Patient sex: M
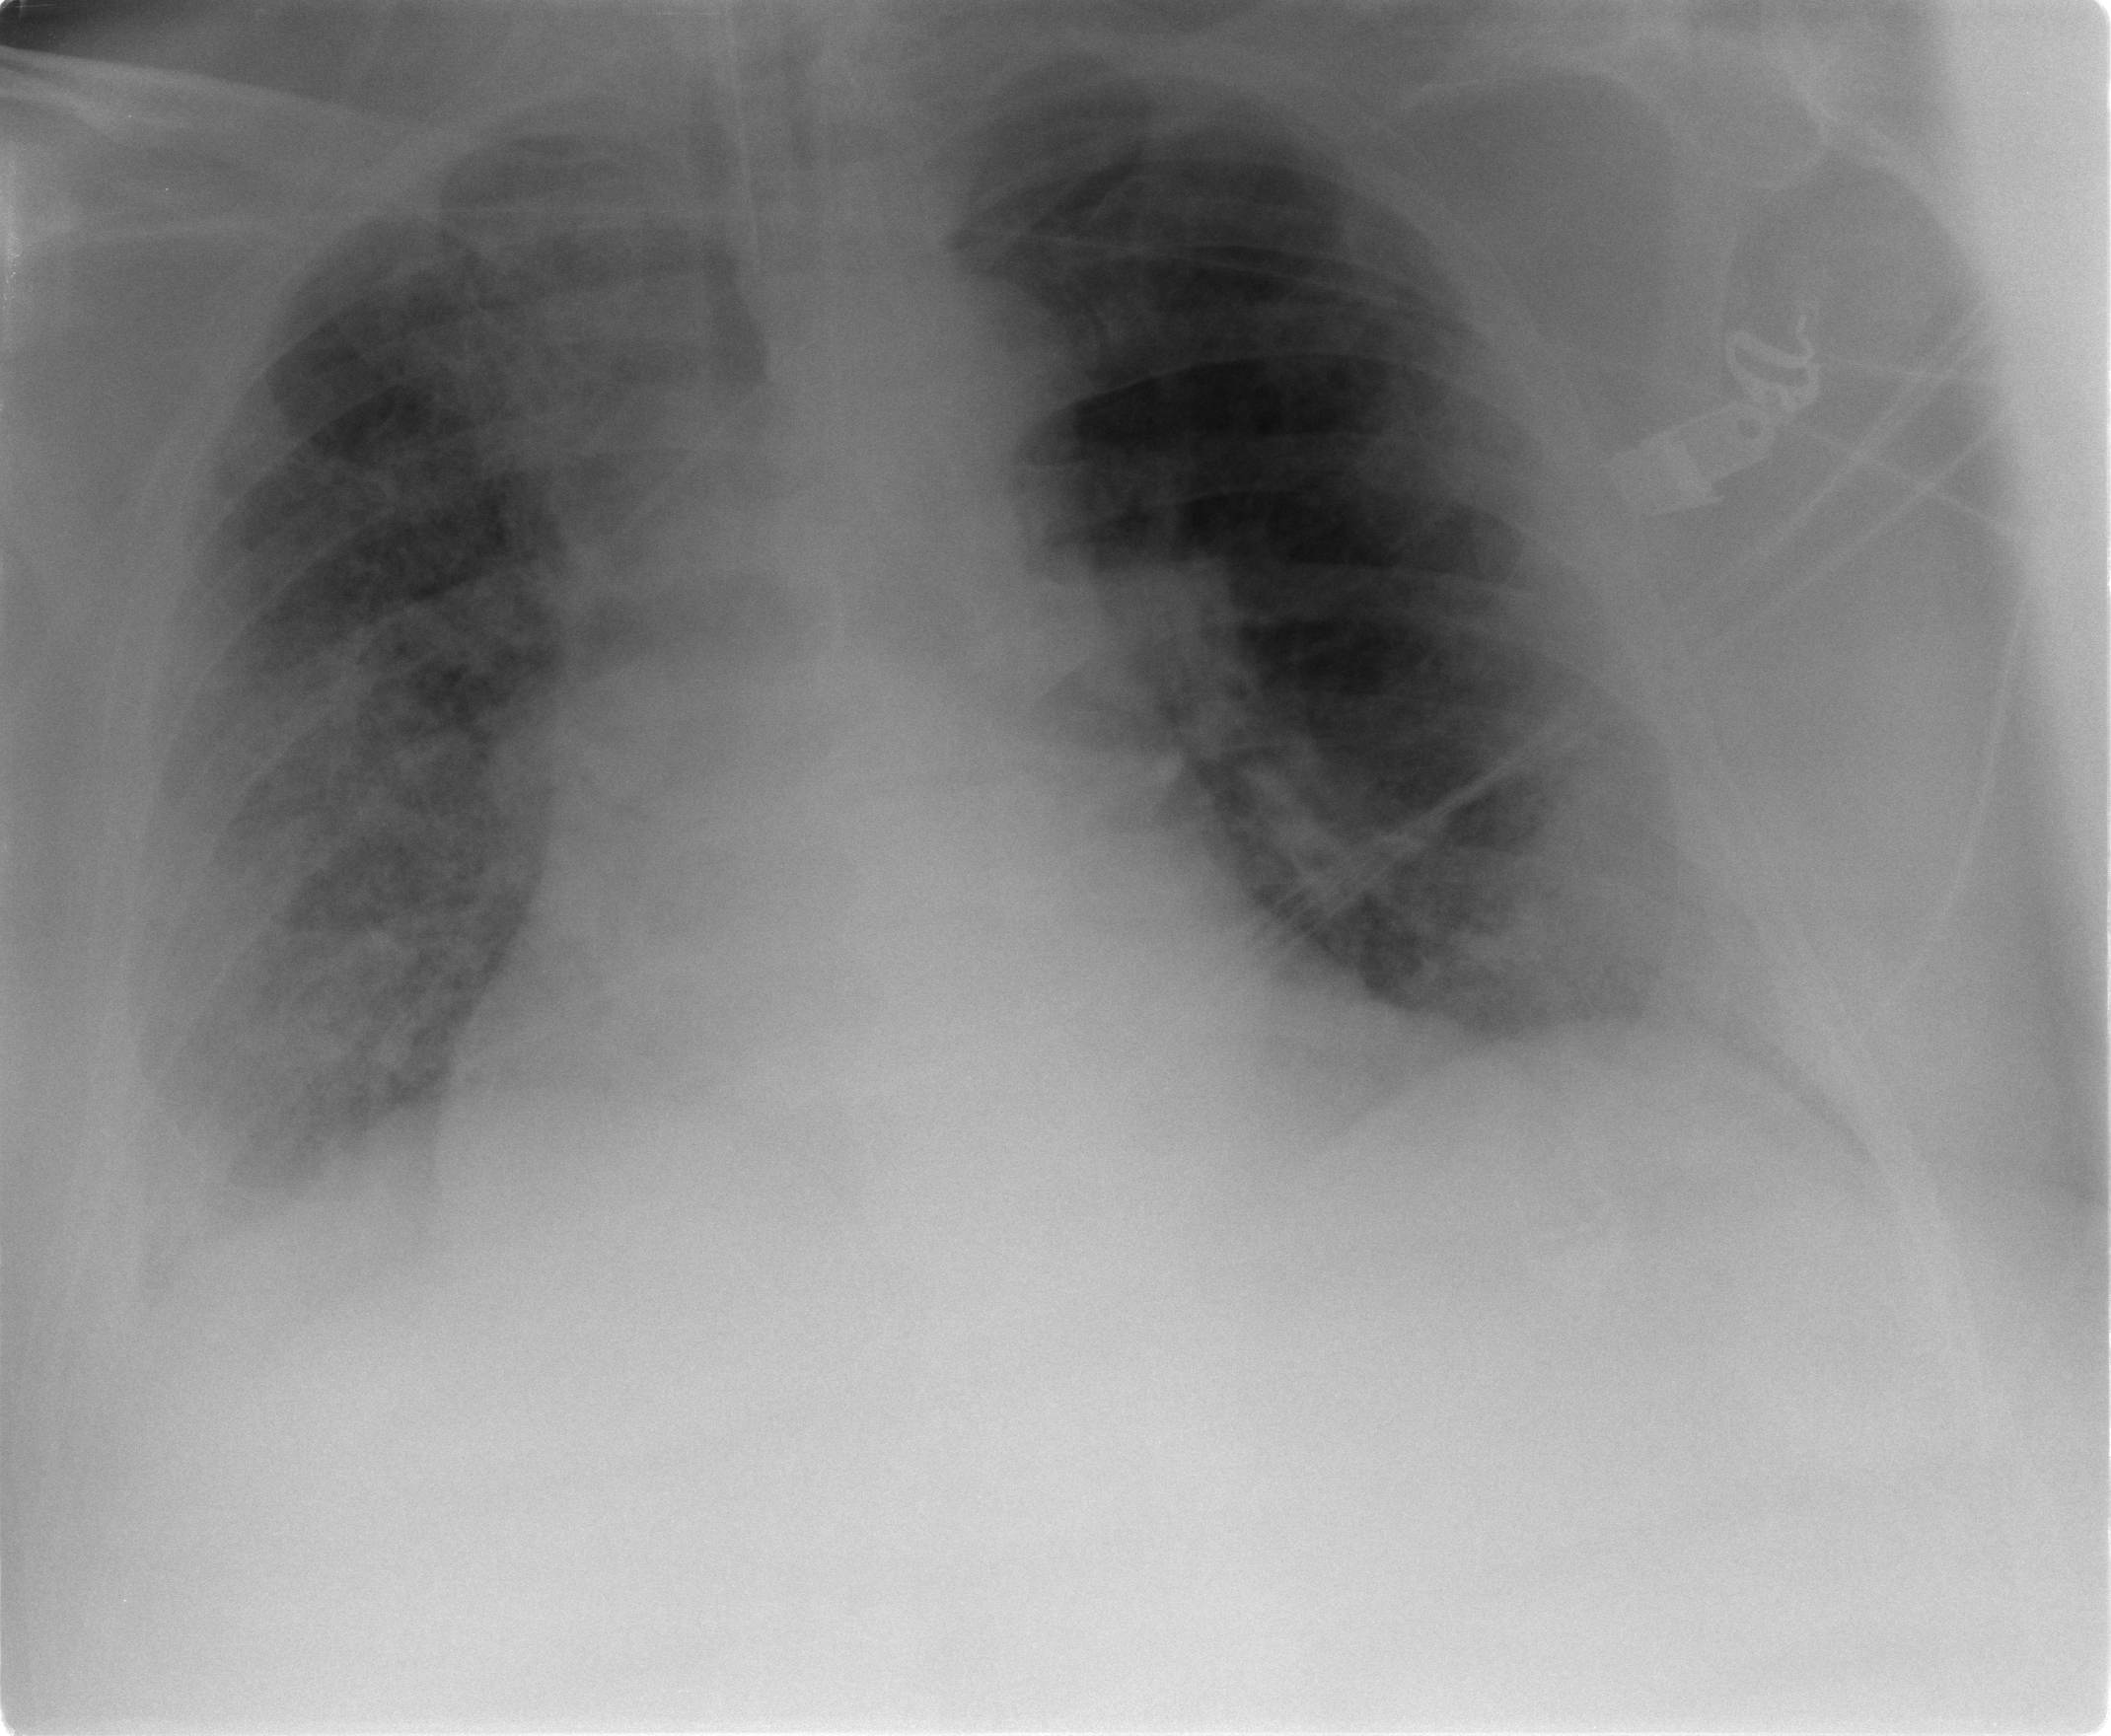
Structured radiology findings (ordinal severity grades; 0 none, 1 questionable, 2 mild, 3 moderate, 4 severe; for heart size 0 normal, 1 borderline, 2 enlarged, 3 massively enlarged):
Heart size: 1
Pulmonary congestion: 0
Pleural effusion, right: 2
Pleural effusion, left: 0
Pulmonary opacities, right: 4
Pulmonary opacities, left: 2
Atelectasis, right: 3
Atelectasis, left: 0